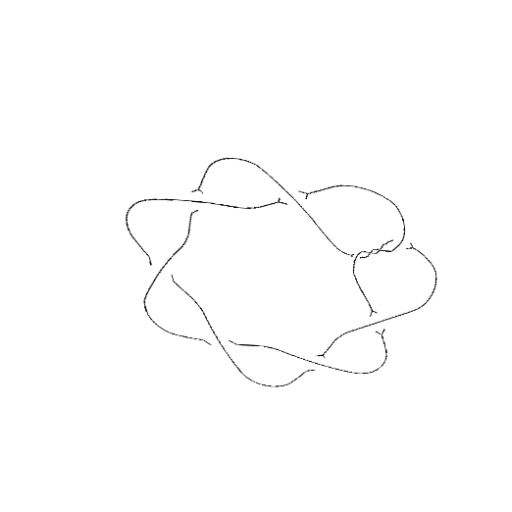
Crossing number: 10